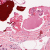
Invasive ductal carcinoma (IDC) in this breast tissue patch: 0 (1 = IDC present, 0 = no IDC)